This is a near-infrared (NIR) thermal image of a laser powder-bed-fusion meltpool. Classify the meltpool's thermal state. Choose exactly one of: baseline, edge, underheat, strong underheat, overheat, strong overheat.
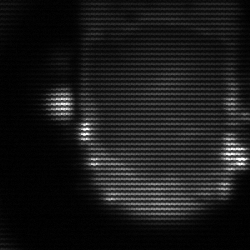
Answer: baseline